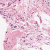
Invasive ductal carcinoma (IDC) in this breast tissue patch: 0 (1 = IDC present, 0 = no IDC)